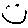
Label: smiley face